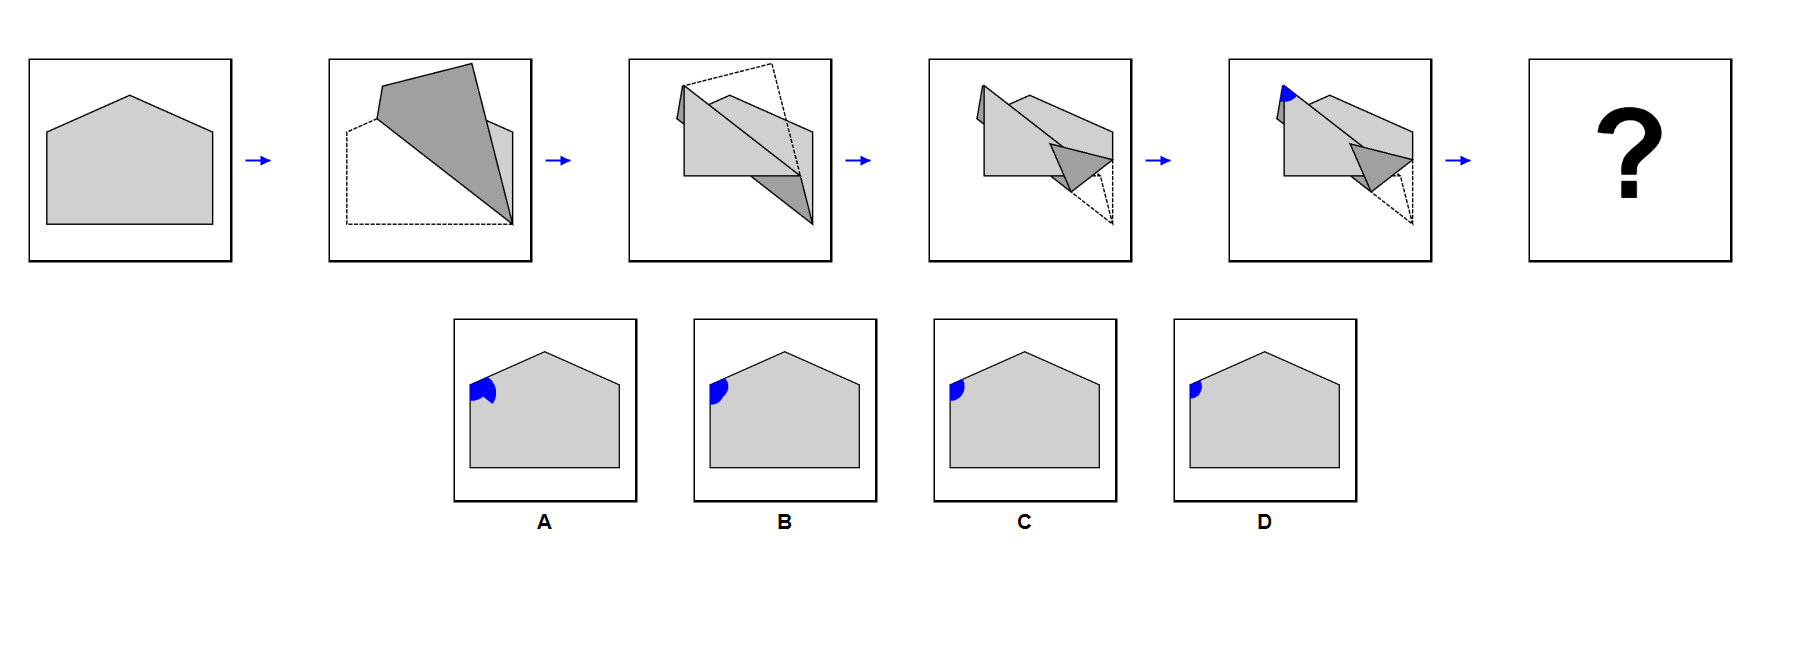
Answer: C